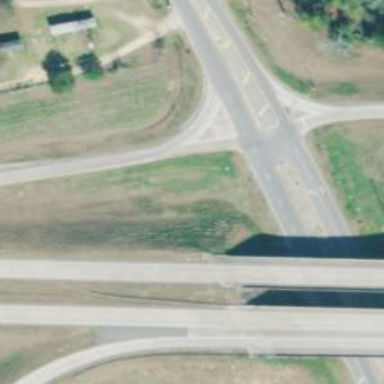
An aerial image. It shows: Trunk link road with asphalt surface.